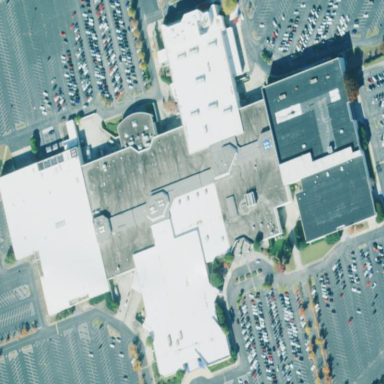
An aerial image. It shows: Mall.